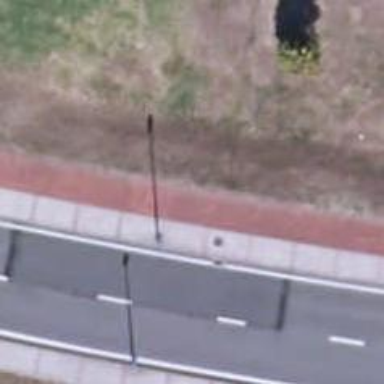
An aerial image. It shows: Sidewalk along the footway.